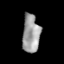
Tissue: lung
Cell type: Endothelial cells
Senescence score: 0.2009
Nuclear area (px): 644
Mean DAPI intensity: 158.8